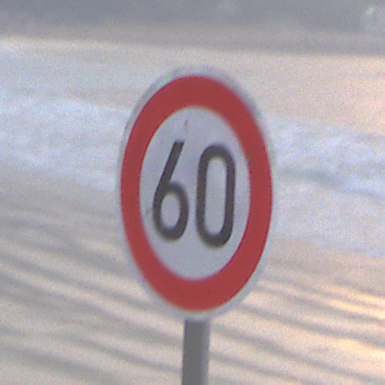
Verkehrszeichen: Geschwindigkeit60
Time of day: SunriseSunset
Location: Outdoor (Beach)
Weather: Overcast
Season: NotSpecified
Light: Natural